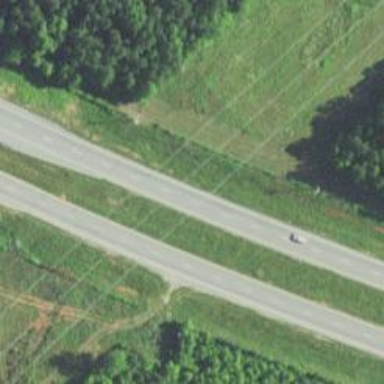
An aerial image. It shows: Trunk highway.